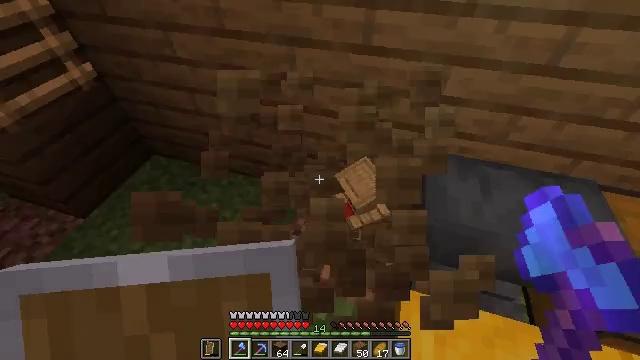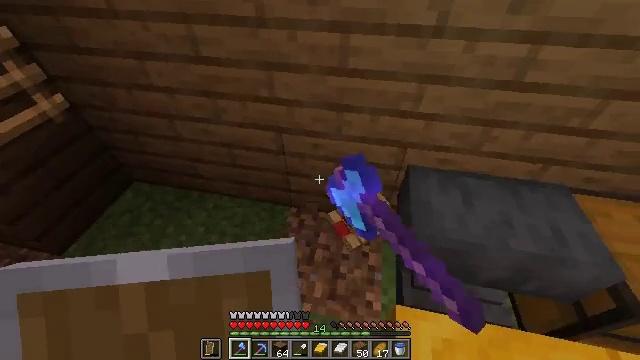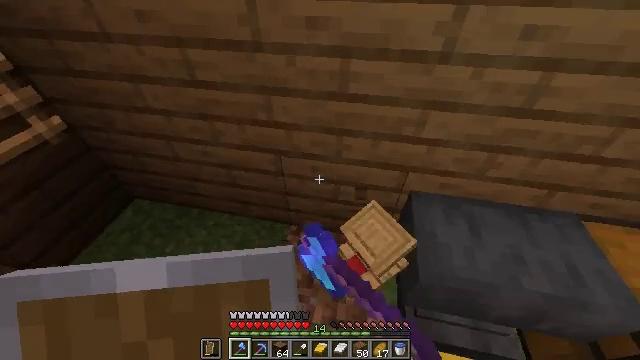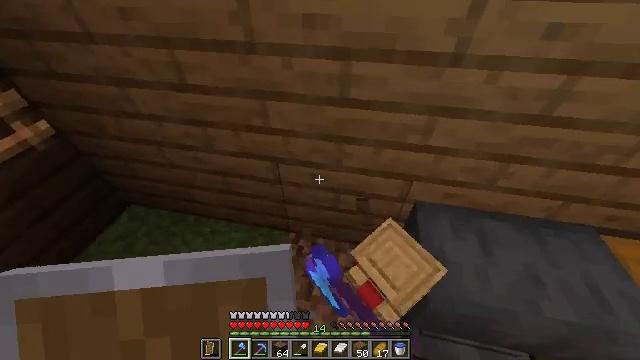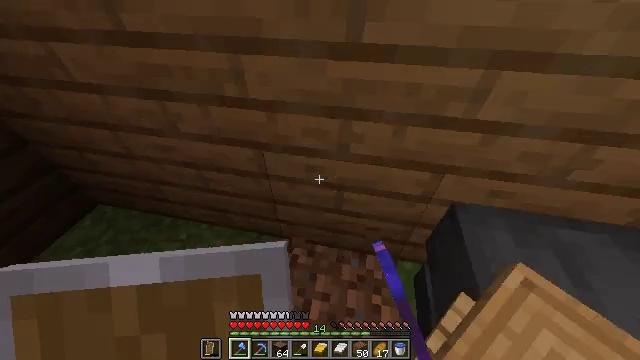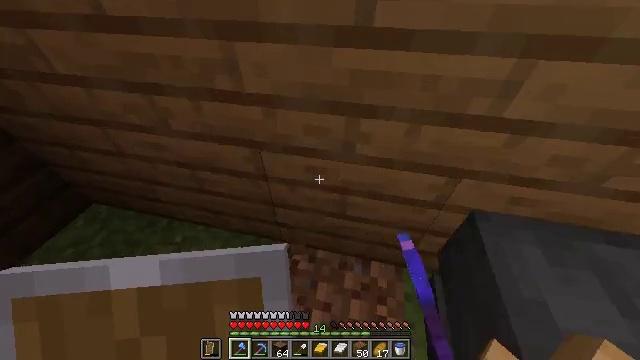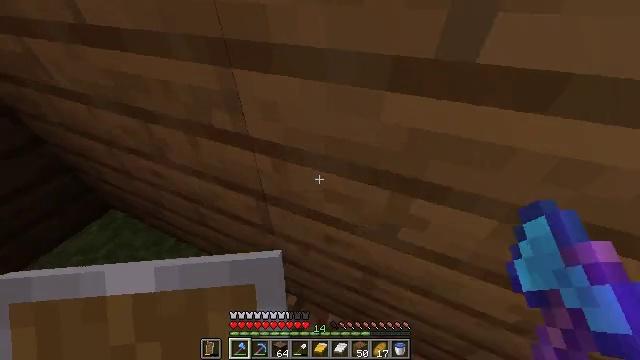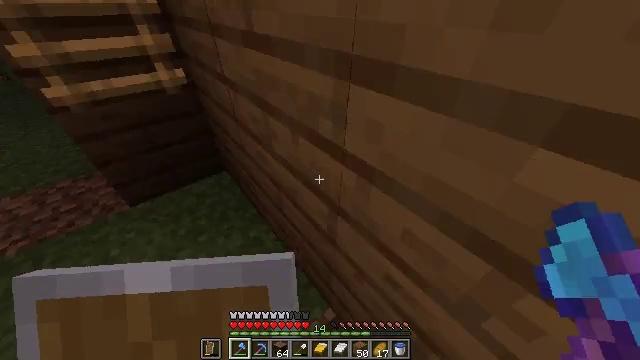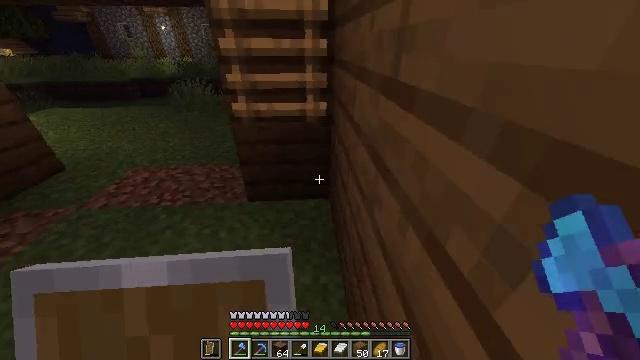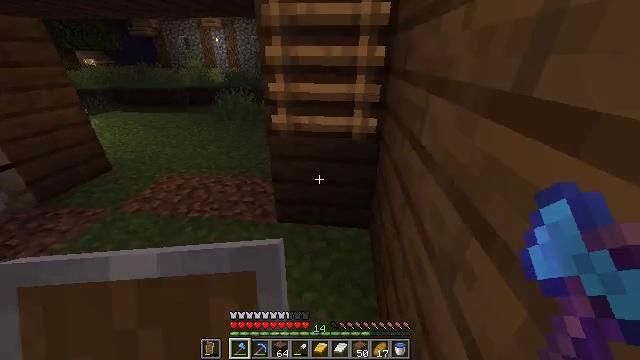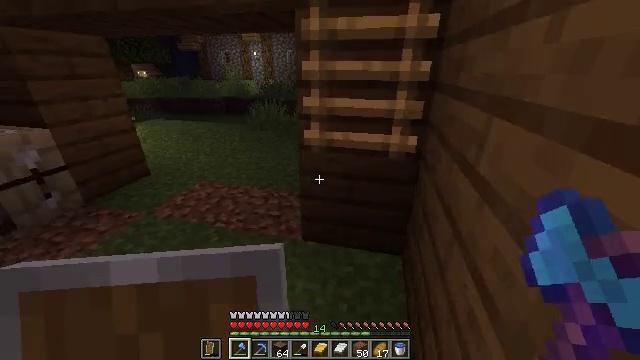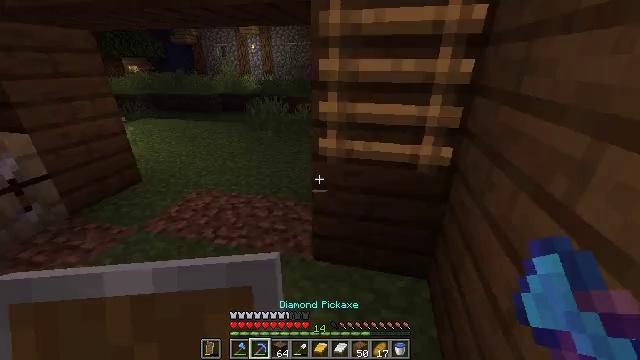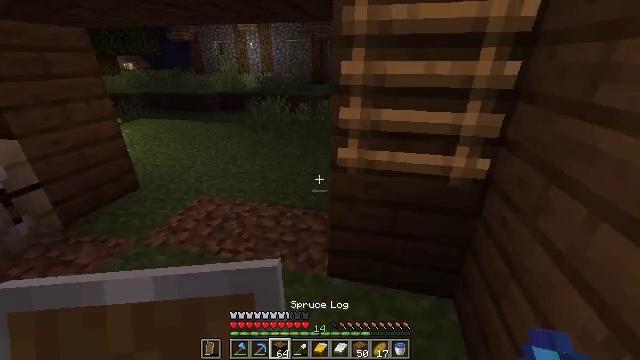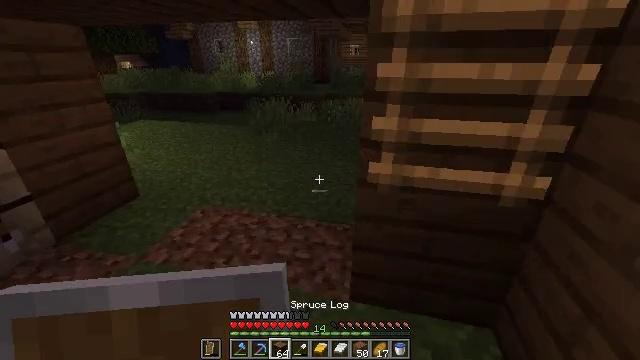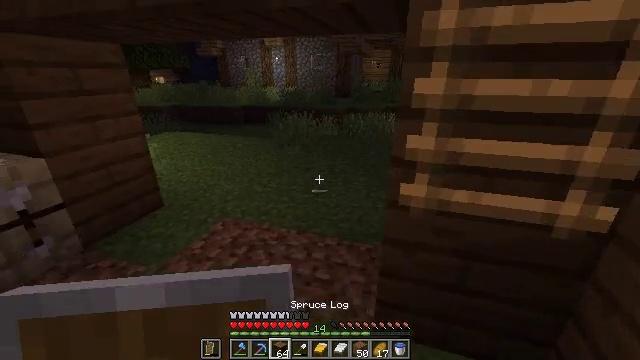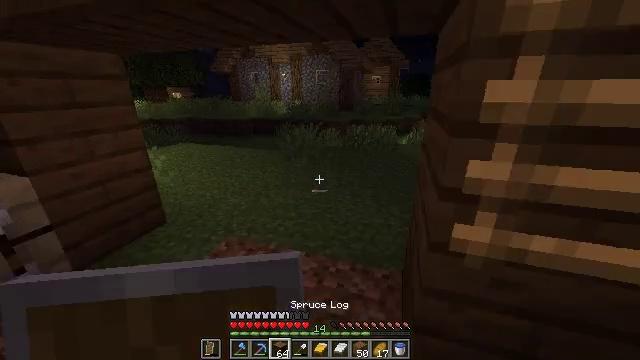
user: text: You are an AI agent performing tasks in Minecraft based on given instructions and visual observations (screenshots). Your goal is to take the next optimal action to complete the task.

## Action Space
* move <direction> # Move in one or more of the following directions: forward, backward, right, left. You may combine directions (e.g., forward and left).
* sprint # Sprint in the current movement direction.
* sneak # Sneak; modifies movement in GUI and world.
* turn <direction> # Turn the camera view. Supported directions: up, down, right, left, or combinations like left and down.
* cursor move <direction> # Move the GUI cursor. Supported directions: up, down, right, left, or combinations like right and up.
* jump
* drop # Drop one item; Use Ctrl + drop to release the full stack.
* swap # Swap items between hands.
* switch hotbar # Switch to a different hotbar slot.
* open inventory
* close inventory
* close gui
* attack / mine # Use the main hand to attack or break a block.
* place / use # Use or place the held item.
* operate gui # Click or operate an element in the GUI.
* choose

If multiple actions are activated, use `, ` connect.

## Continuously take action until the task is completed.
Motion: motion action
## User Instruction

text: Attack the spruce planks to recycle them.
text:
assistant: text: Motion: move forward, turn right and up
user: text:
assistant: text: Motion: move forward, turn up
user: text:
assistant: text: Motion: move forward
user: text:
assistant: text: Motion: move forward
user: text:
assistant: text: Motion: move forward
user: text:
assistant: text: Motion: move forward, turn left and up
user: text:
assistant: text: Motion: move forward, turn left and up
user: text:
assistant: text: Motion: move forward, turn left and up
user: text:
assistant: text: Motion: move forward and move left, turn left and up
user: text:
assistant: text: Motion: move forward and move left, turn left and up
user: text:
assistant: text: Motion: move forward and move left
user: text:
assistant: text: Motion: move forward and move left
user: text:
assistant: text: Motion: move forward
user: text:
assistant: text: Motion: move forward, sprint, turn left and up
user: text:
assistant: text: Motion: move forward, sprint, turn up
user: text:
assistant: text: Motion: move forward, turn right
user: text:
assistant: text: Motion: turn right and down, open inventory
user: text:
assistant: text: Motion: cursor move right and down, open inventory
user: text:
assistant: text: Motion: cursor move right and down
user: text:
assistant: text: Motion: sneak, cursor move down
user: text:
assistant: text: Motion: sneak, cursor move down
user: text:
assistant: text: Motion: sneak
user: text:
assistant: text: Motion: sneak, cursor move right and up
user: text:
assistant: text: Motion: sneak, cursor move right and up
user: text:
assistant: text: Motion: sneak
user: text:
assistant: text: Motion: sneak, operate gui
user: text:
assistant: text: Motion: sneak, operate gui
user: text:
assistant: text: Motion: sneak, cursor move right
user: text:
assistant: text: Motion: sneak, cursor move right
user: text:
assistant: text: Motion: sneak